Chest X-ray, PA view. Patient: 27 years old, sex M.
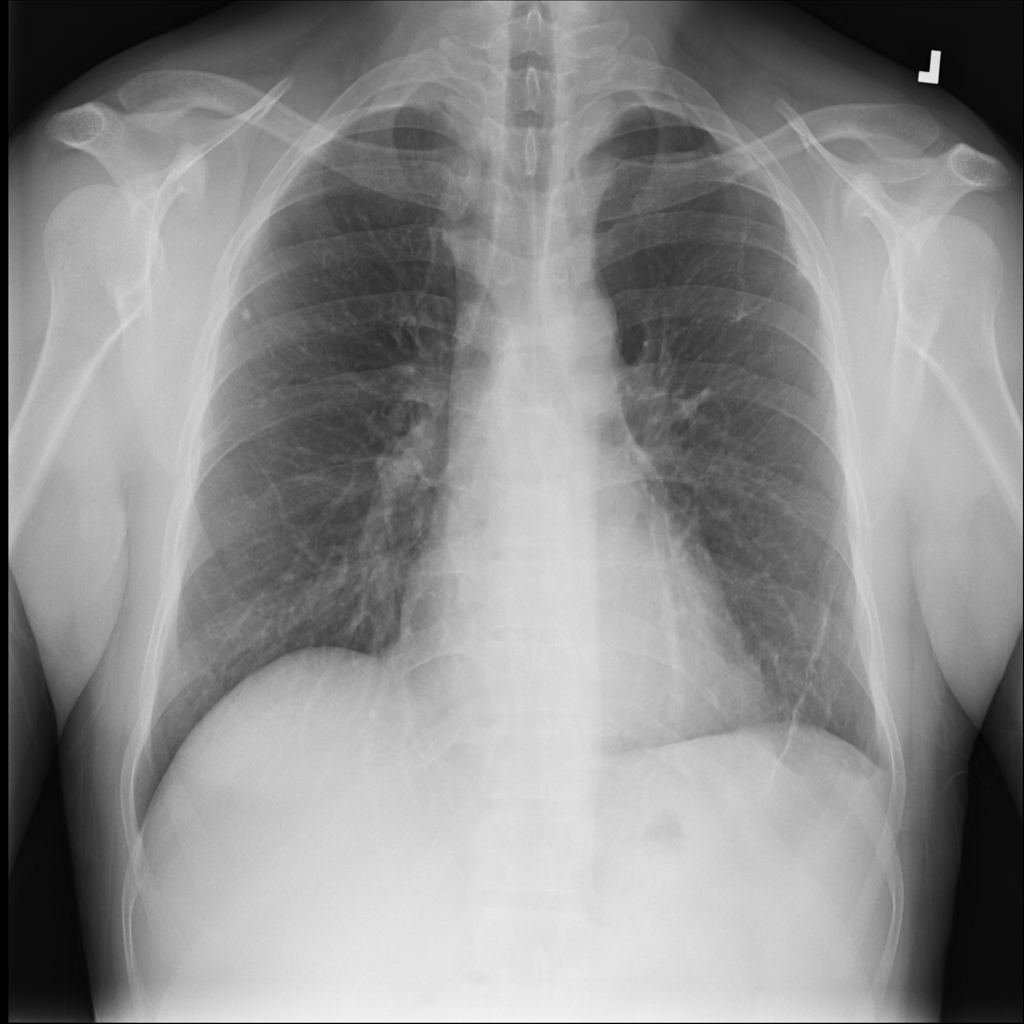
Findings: No Finding